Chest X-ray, PA view. Patient: 55 years old, sex M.
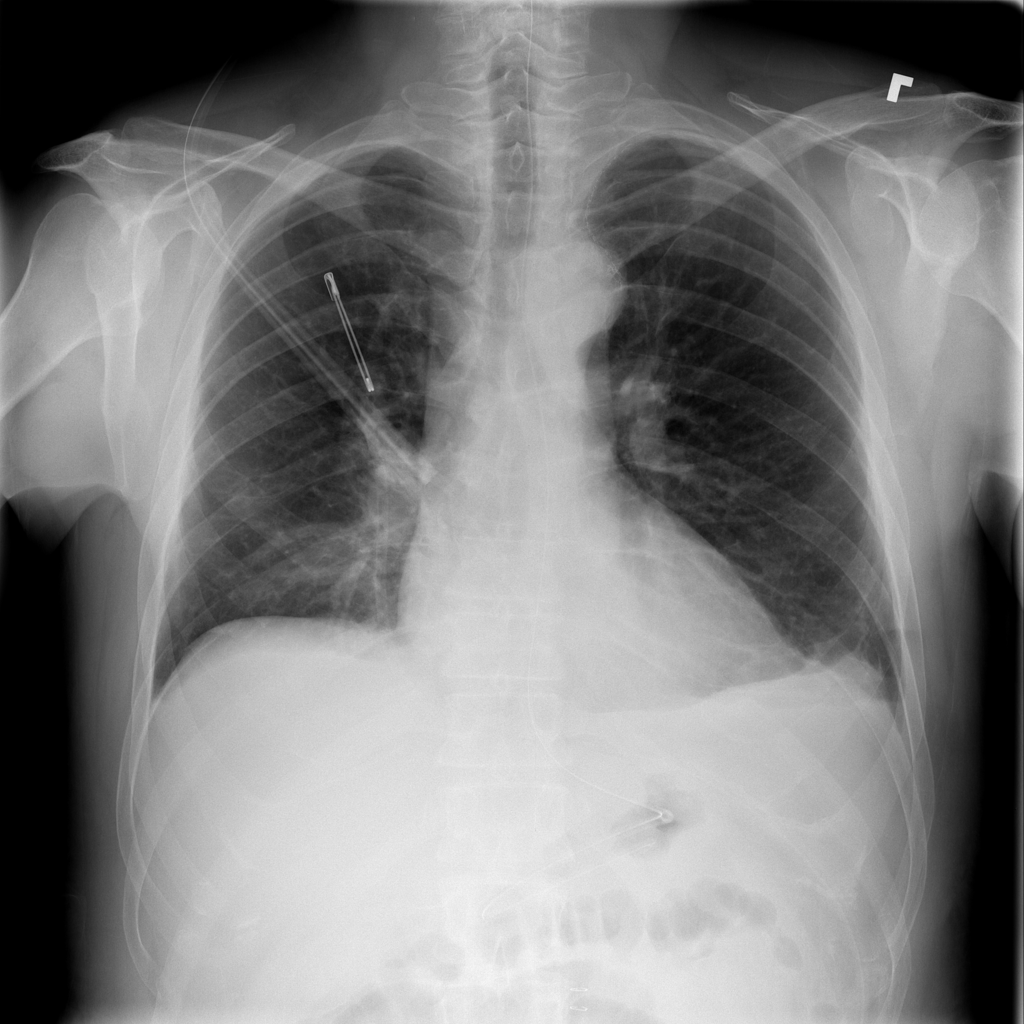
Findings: No Finding